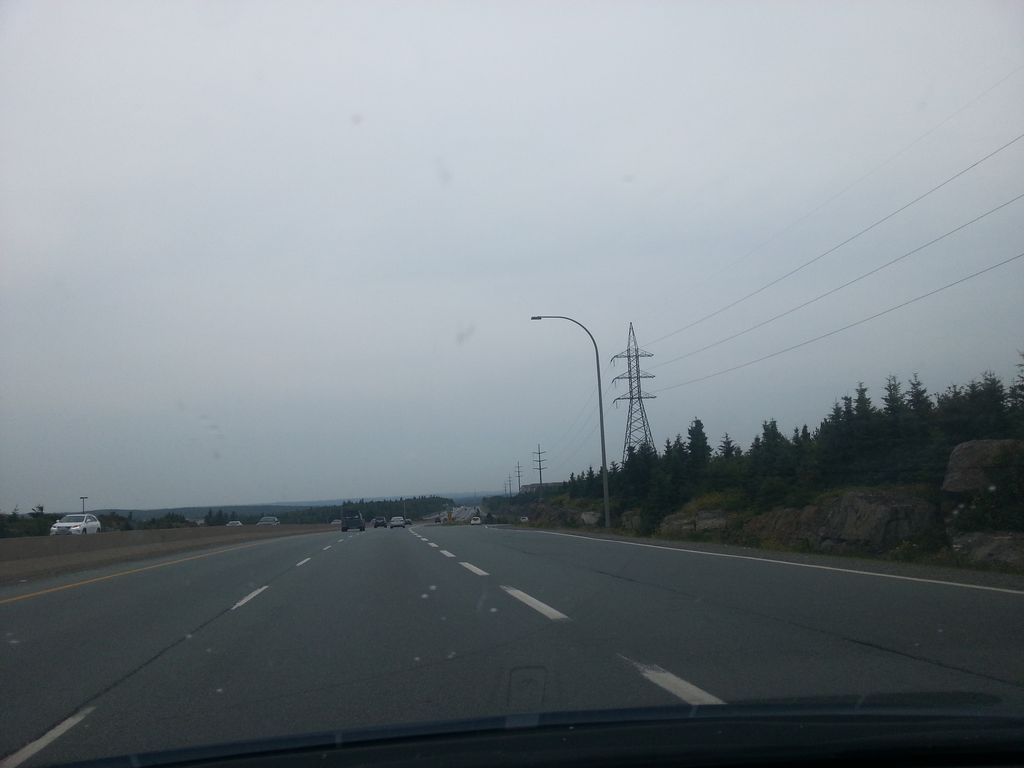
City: halifax